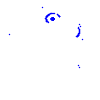
Particle: proton